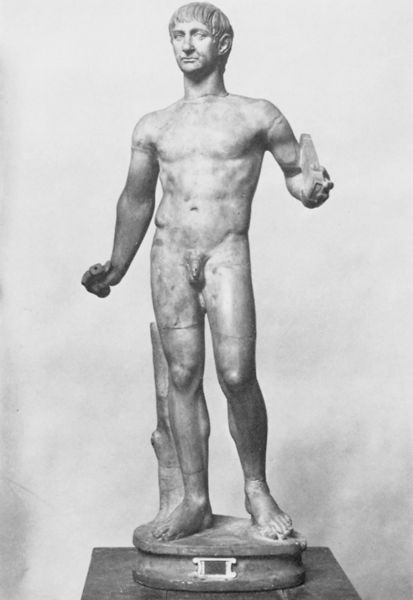
Titel: “Icones”, Skulpturenkatalog der Brüder Reynst
Institution: Amsterdam, Rijksprentenkabinett
Schlagwörter: hand, mann, nackt, frisur, grau, marmor, mund, nase, schwarz, weiss, blick, arme, sockel, stein, hände, baumstamm, stamm, haare, skulptur, statue, beine, lächeln, bauch, kontrapost, plastik, podest, junge, penis, schwarz weiss, römer, jüngling, antik, spielbein, standbein, athlet, stumpf, römisch, standbild, riss, statur, lächlen, 1430, standbei